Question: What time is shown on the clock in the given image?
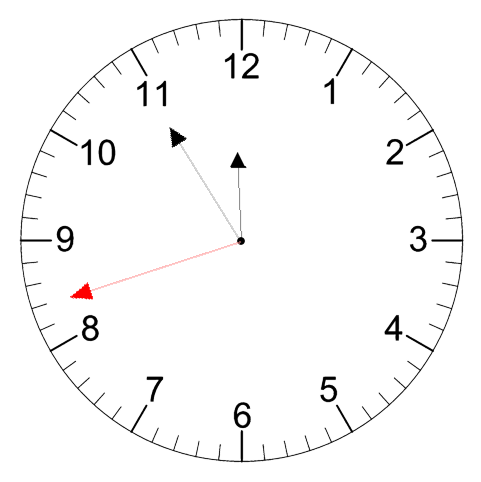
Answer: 11:54:42